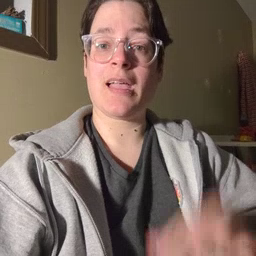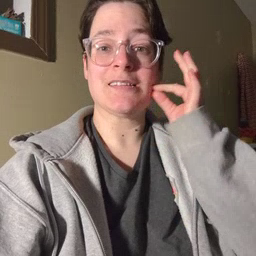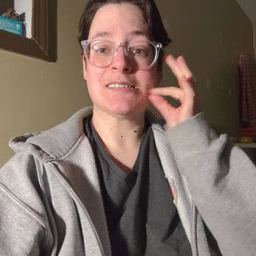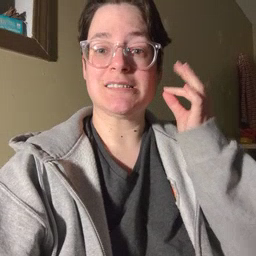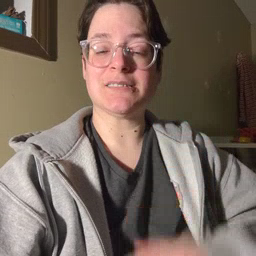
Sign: cat